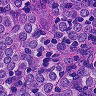
Metastatic tissue present: yes